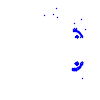
Particle: electron